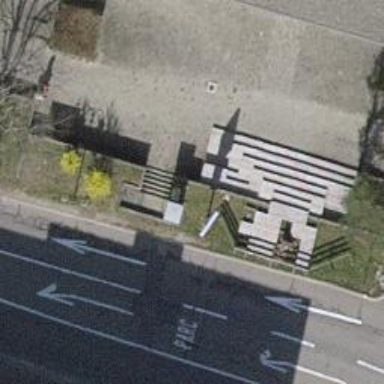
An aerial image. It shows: Public bookcase.